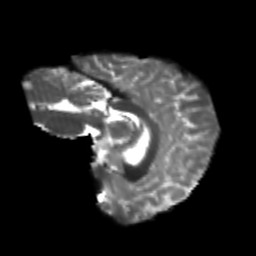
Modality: T2w
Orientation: sagittal
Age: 25
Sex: female
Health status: healthy
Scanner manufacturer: philips
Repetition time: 7.388 s
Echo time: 0.08599 s